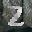
Label: 2